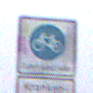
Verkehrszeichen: BeginnFahrradstrasse
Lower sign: BesondereFahrzeugeUndTransportgueter4
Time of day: MorningAfternoon
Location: Outdoor (RoadRail)
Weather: Overcast
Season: NotSpecified
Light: Natural